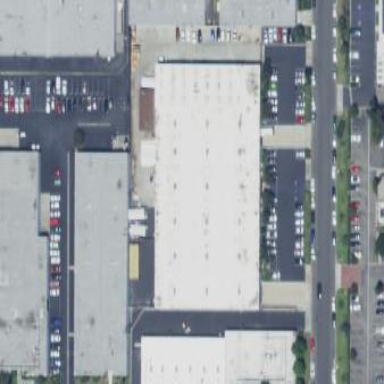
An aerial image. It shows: Warehouse building.